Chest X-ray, PA view. Patient: 21 years old, sex F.
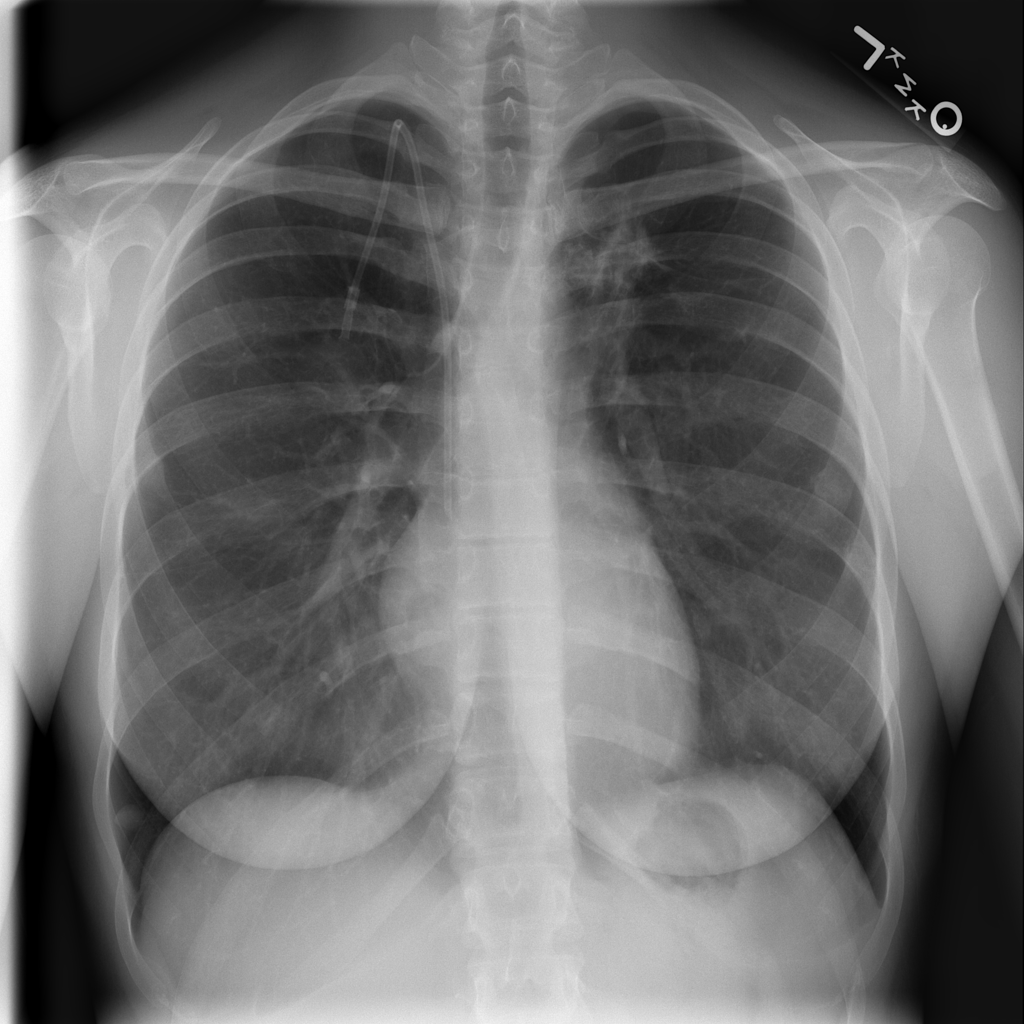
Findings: No Finding